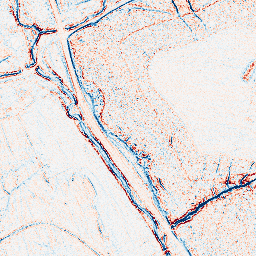
Category: edge_preserving
Decomposition family: bilateral
Decomposition parameters: d: 5
sigma_color: 100
sigma_space: 25
Upsampling method: bspline
Upsampling parameters: scale: 8
Upsampling scale: 8